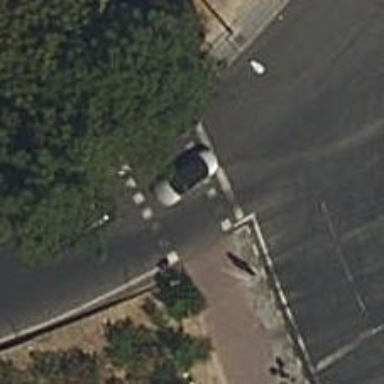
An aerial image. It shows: Crossing with traffic signals.